Field crop: tomato
Growth stage: 1
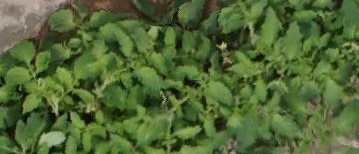
Species: tomato